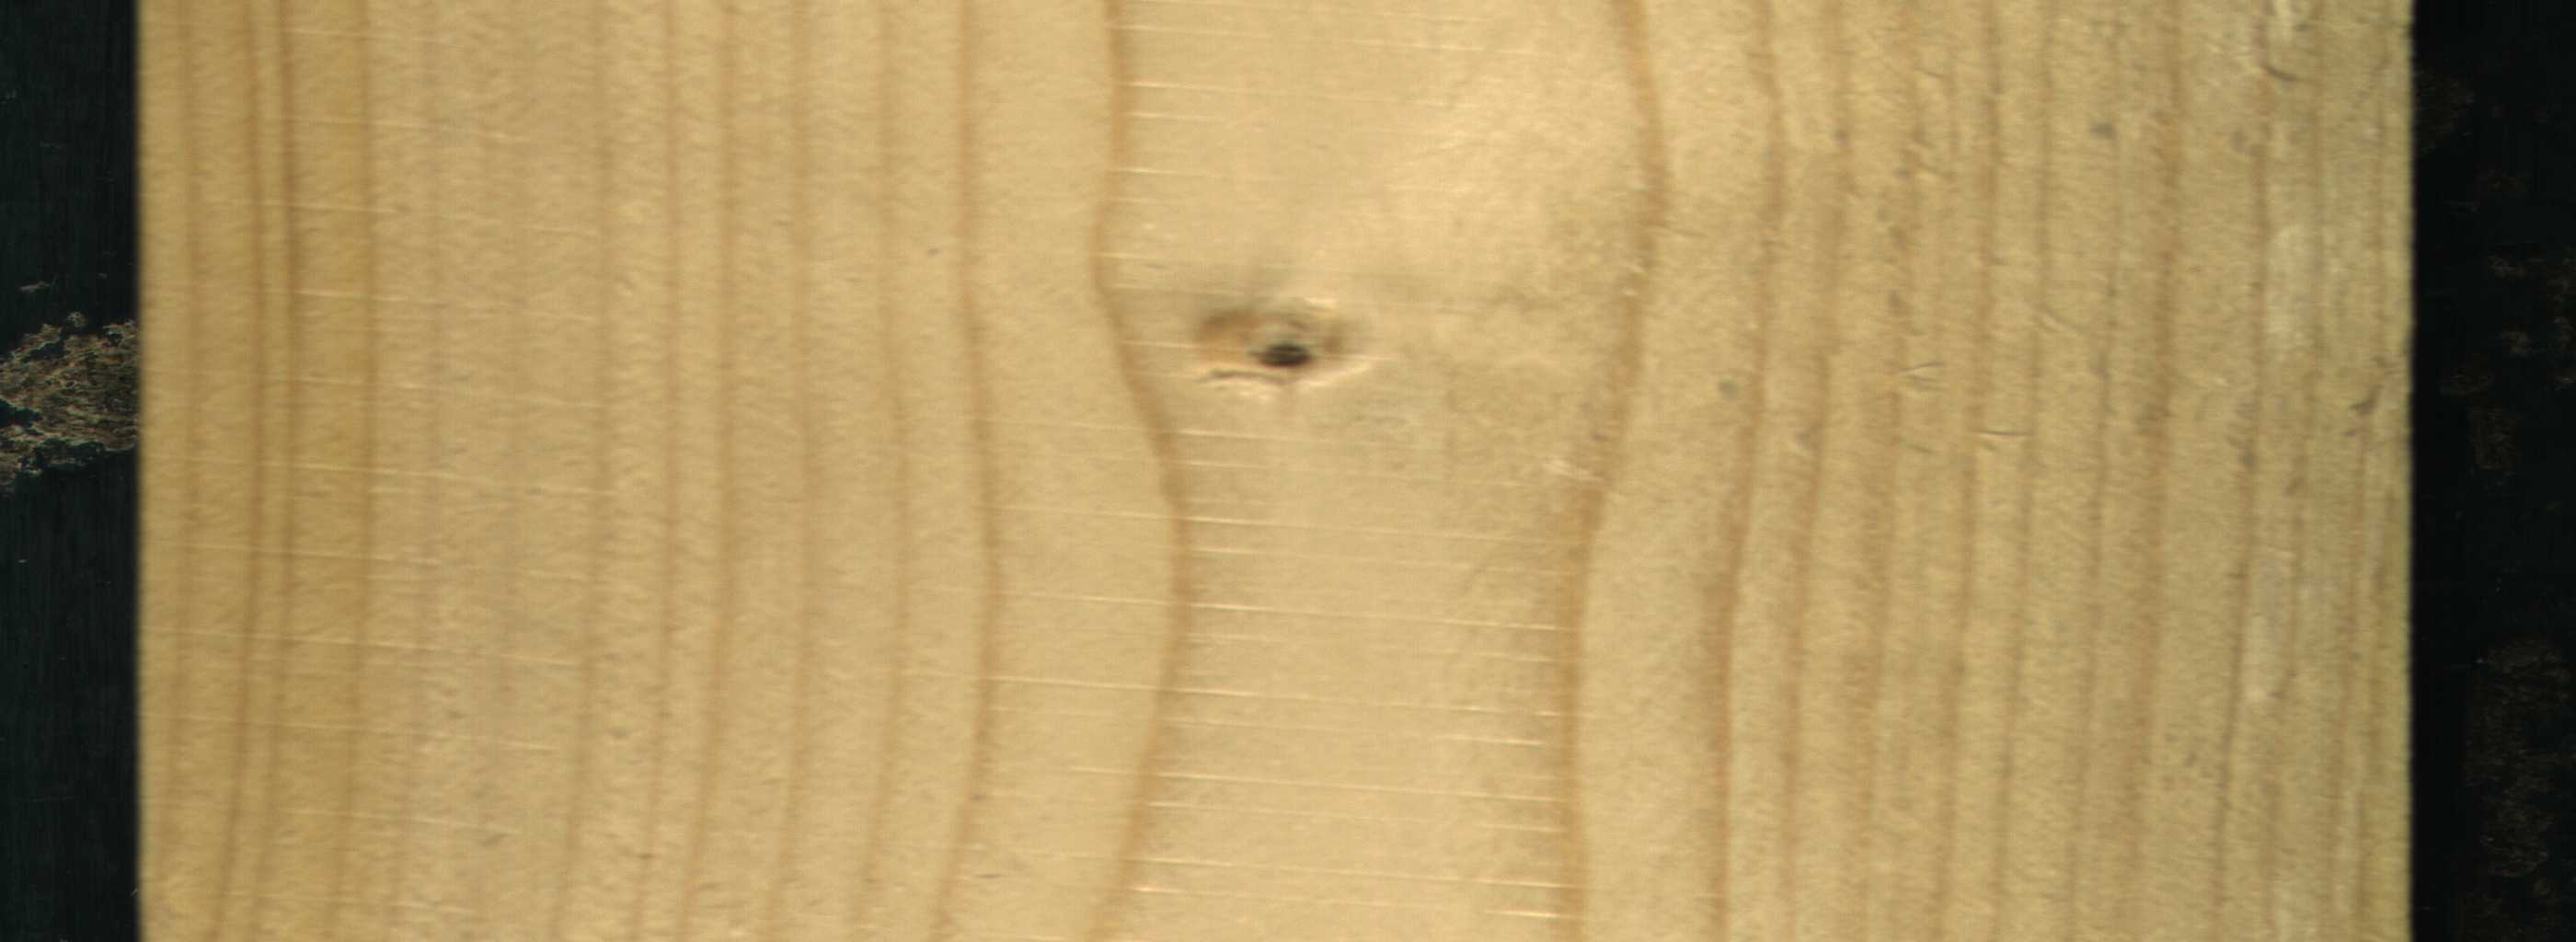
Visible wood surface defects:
Live_Knot